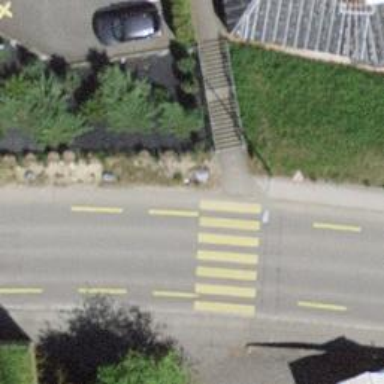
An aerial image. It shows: Marked crossing on footway.